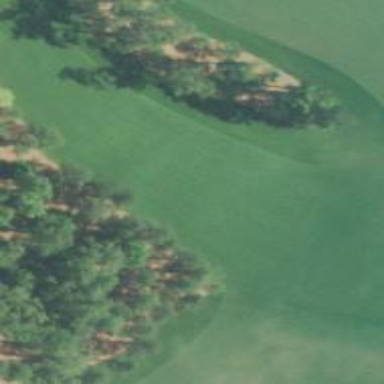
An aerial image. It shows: Golf hole.